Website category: sports
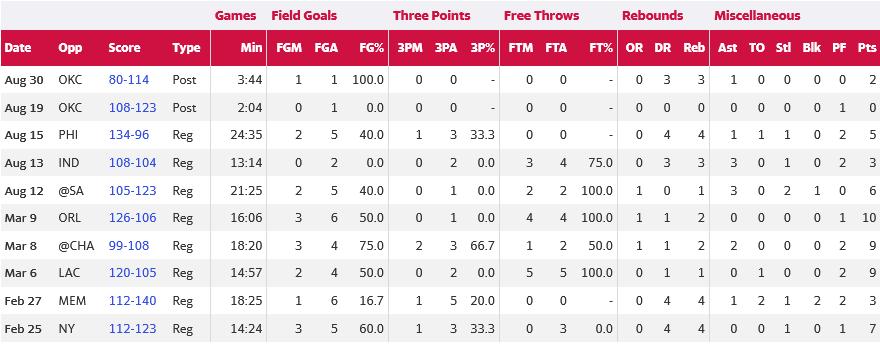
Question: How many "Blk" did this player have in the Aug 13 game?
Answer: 0

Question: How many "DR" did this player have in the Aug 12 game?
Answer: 0

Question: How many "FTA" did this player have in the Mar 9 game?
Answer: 4

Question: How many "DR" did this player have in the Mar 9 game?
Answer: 1

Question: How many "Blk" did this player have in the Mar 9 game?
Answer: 0

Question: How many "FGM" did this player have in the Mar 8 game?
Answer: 3

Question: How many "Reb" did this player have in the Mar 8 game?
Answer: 2

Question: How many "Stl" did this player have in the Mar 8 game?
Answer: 0

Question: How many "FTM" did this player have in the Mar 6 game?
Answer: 5

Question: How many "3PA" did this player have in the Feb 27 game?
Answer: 5

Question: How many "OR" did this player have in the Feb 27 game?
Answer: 0

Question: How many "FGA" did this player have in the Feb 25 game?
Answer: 5

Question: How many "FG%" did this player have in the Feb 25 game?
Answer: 60.0

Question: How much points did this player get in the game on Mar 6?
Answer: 9

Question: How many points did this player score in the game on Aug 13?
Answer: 3

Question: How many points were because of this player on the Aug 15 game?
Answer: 5